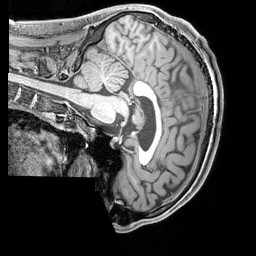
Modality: T1w
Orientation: sagittal
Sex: male
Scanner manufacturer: siemens
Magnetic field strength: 3 T
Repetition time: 2.3 s
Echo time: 0.00226 s